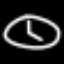
Label: clock